Aerial crown-view tile of a tropical tree (Barro Colorado Island, Panama), acquired 20240813:
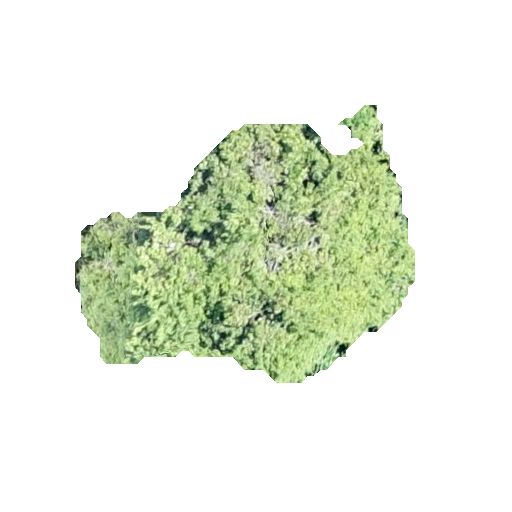
Species: Prioria copaifera
GBIF accepted scientific name: Prioria copaifera
Crown area: 93.996 m²